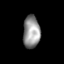
Tissue: skin
Cell type: Others
Senescence score: 0.6891
Nuclear area (px): 539
Mean DAPI intensity: 148.106